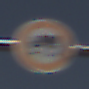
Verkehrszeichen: TatsaechlicheLaenge
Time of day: MorningAfternoon
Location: Outdoor (Nature)
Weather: PartlyCloudy
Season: NotSpecified
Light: Natural